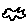
Label: cloud